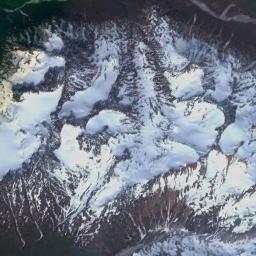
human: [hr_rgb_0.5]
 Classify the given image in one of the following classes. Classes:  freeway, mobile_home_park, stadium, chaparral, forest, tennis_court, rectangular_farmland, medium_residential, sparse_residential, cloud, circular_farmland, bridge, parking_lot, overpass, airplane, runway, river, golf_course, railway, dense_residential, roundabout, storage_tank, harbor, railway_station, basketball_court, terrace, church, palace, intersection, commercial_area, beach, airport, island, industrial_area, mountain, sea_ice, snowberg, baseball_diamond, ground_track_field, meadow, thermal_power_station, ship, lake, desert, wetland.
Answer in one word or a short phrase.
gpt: snowberg